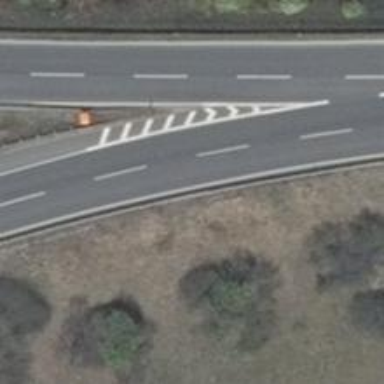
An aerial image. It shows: Asphalt motorway link.